RGB frame:
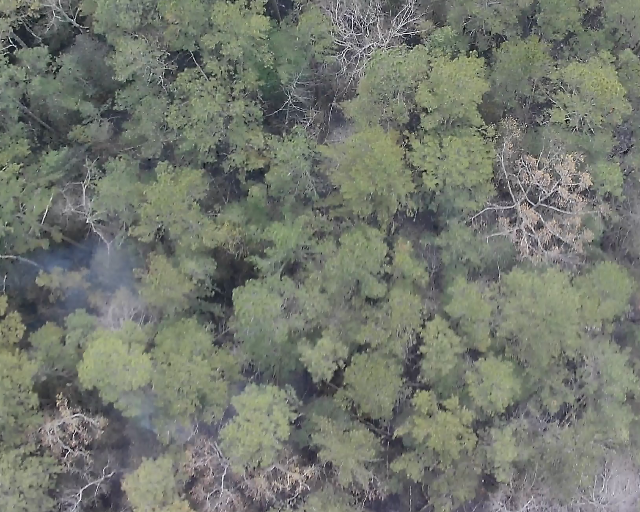
Thermal frame:
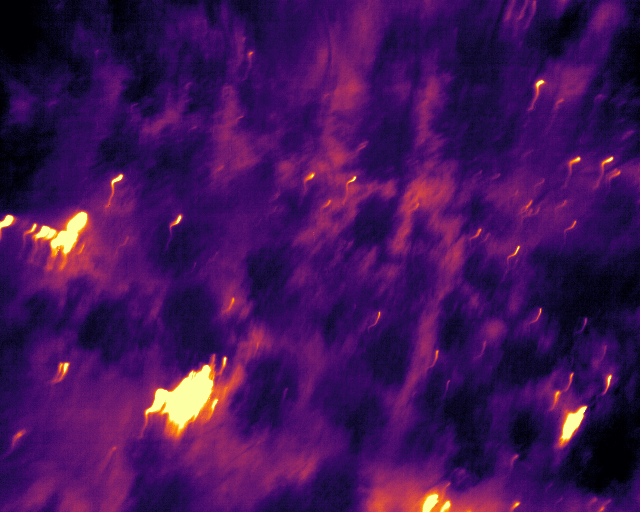
Captured: 2026-02-26 03:07:07
Pixels at or above 80 °C: 669 (fraction of frame: 0.002042)